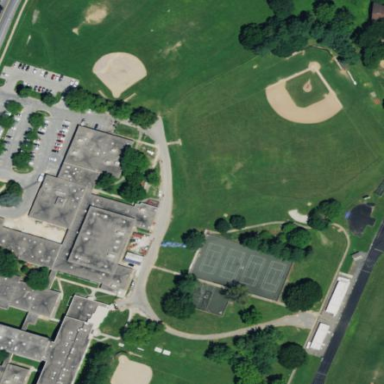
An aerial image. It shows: School.